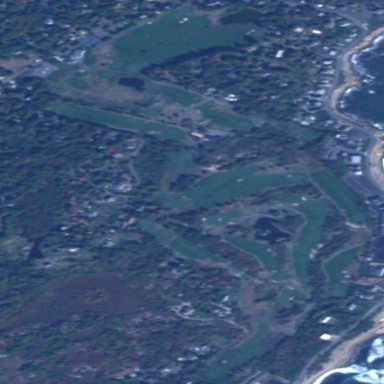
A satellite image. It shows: Golf course.